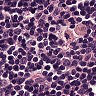
Metastatic tissue present: no